Question: I want to check file name length
When i check the length of file name I got from mac is different from the length of the name I typed in IDE(Intellij).
So, I took the bytes of the string and printed it to the console, but it was different.
The case I want is the length as if i typed in IDE.
Is this possible?
How can i change the java bytes of string from macString to IDEString
'''
import java.nio.charset.StandardCharsets;
public class Main {
public static void main(String[] args) {
String fileNameFromMac = "seukeurinsyas.png";
String typedInIDE = "seukeurinsyas.png";
System.out.println("File Name From Mac Length : " + fileNameFromMac.length());
System.out.println("typedInIDE : " + typedInIDE.length());
byte[] fileNameFromMacBytes = fileNameFromMac.getBytes(StandardCharsets.UTF_8);
byte[] typedInIDEBytes = typedInIDE.getBytes(StandardCharsets.UTF_8);
for(byte b : fileNameFromMacBytes) {
System.out.print(b);
}
System.out.println();
for(byte b : typedInIDEBytes) {
System.out.print(b);
}
}
}
'''

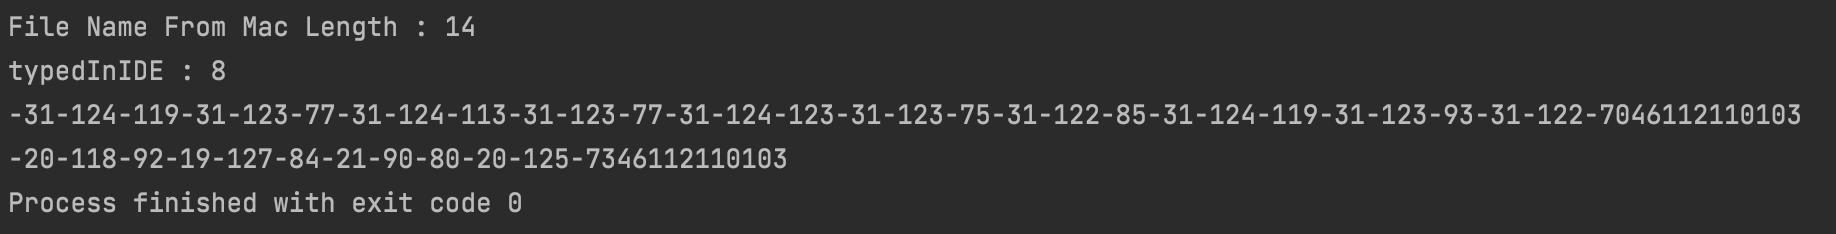
Answer: It's a difference in <URL>:
'''
import java.text.Normalizer;
public class Main {
public static void main(String[] args) {
String fromMac = "seukeurinsyas.png";
String fromIDE = "seukeurinsyas.png";
System.out.println("From Mac length: " + fromMac.length());
System.out.println("From IDE length: " + fromIDE.length());
String normFromMac = Normalizer.normalize(fromMac, Normalizer.Form.NFD);
String normFromIDE = Normalizer.normalize(fromIDE, Normalizer.Form.NFD);
System.out.println("Normalized from Mac length: " + normFromMac.length());
System.out.println("Normalized from IDE length: " + normFromIDE.length());
}
}
'''
This yields the following output:
'''
From Mac length: 14
From IDE length: 8
Normalized from Mac length: 14
Normalized from IDE length: 14
'''
See the <URL> for more information.